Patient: sex F, age 48
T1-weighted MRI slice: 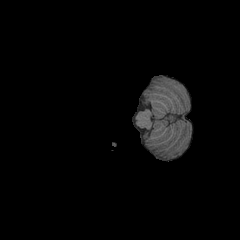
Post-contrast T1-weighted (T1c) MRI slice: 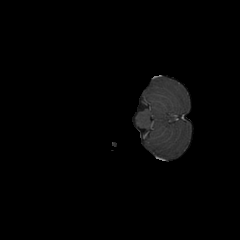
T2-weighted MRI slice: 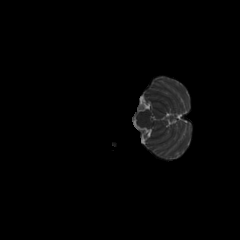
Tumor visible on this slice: no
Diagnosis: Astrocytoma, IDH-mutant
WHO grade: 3